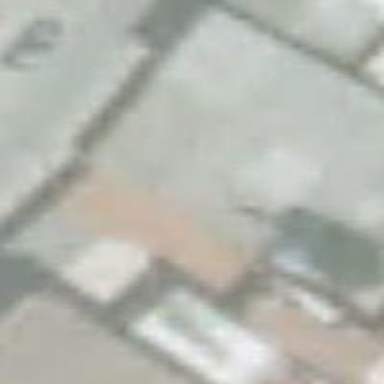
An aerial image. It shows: Residential building.